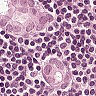
Metastatic tissue present: yes